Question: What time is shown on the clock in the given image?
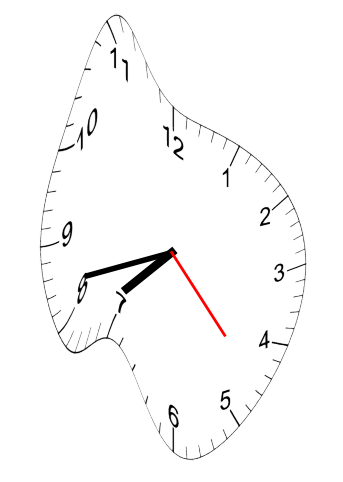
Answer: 07:42:23